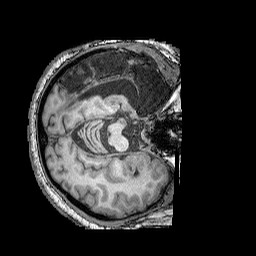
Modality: T1w
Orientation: axial
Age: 48
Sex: male
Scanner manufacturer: siemens
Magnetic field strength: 3 T
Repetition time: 2.25 s
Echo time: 0.00415 s